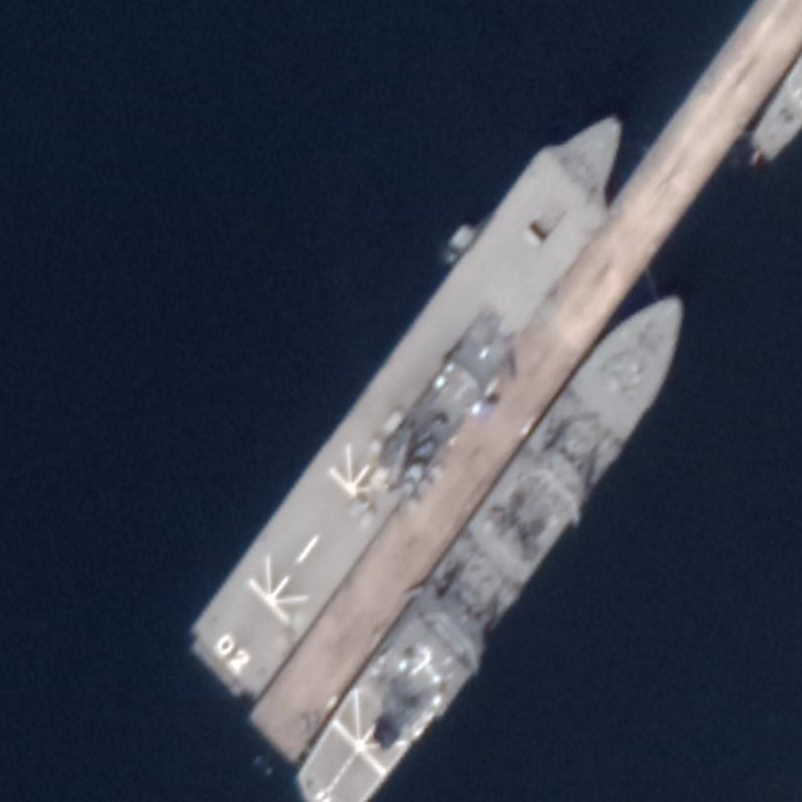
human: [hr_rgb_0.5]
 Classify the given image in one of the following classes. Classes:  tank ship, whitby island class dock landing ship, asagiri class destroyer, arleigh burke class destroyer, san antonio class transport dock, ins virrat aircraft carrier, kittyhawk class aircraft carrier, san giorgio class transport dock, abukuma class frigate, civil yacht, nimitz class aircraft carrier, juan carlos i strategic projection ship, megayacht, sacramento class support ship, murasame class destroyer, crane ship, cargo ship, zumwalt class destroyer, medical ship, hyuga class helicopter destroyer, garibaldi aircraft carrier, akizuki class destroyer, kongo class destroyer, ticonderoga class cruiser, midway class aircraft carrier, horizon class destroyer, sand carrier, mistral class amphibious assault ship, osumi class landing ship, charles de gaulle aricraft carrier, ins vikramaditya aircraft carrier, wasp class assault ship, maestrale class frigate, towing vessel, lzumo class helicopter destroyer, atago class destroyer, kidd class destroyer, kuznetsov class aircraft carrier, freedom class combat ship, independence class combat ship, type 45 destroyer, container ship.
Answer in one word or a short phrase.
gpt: Osumi class landing ship